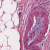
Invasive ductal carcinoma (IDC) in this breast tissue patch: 0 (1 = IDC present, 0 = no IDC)